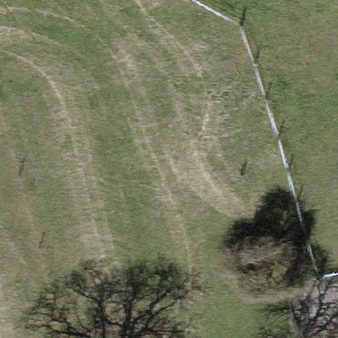
Label: other